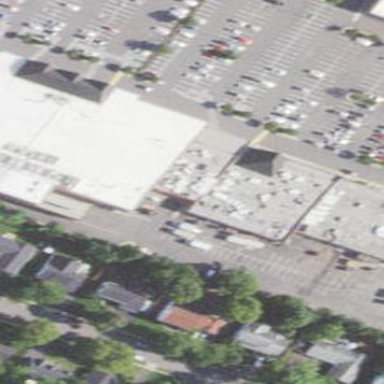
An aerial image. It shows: Retail building.